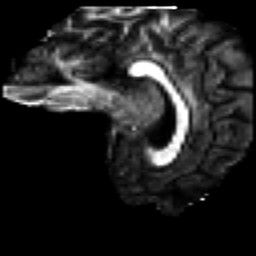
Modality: FA
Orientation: sagittal
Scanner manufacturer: ge
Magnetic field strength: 3 T
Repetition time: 7.98 s
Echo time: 0.0701 s